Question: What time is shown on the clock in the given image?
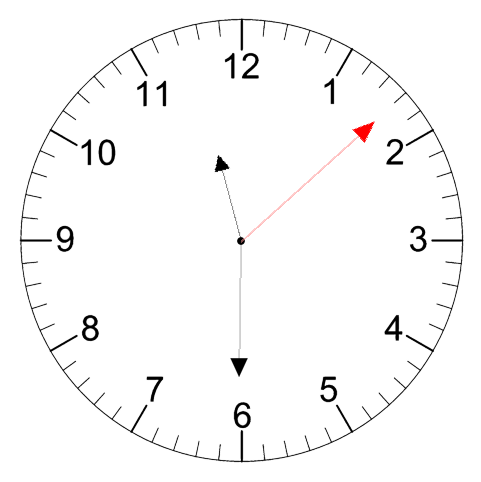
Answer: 11:30:08